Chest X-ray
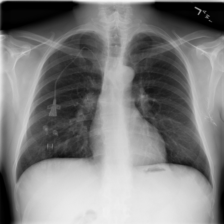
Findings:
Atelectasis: negative
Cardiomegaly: negative
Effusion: negative
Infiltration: negative
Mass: negative
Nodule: negative
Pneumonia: negative
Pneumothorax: negative
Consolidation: negative
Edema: negative
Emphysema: negative
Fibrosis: negative
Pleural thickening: negative
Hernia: negative